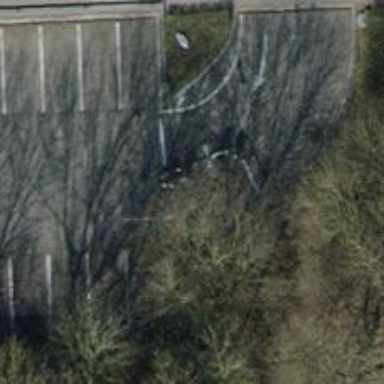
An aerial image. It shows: Lift gate barrier.